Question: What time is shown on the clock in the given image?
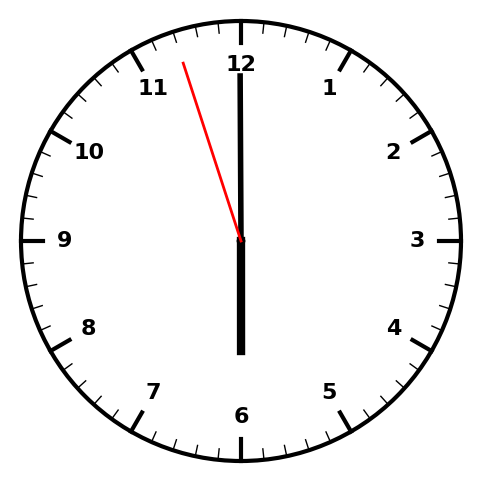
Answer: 05:59:57